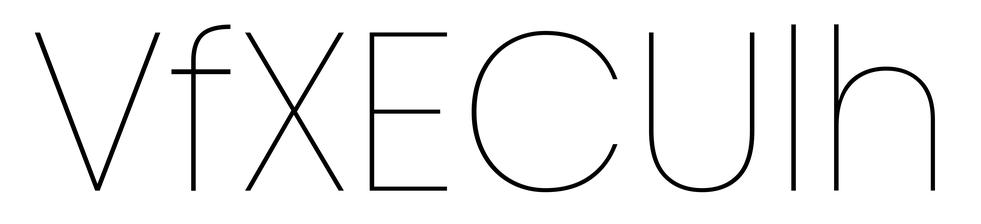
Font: Poppins-Thin